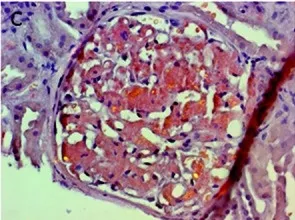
Panel of photomicrographs derived from the presented renal biopsy case. Detail of a glomerular Congo red stain (400x), note birefringence indicating presence of amyloid deposits.
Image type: pathology (congo_red)